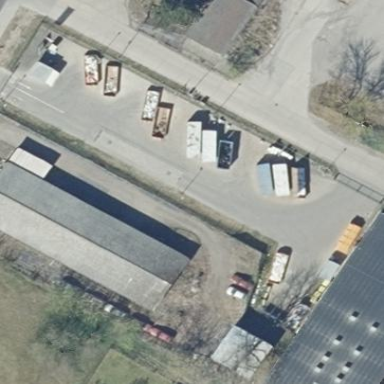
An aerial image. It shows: Recycling center enclosed by fence.